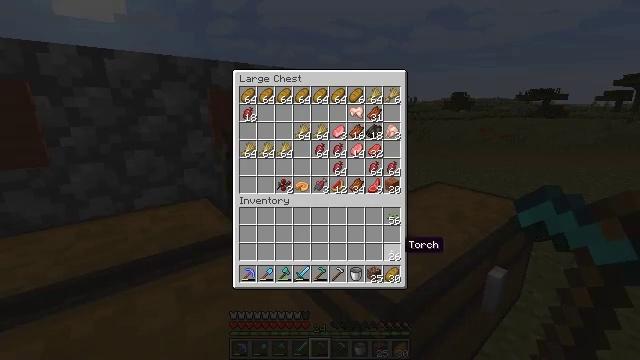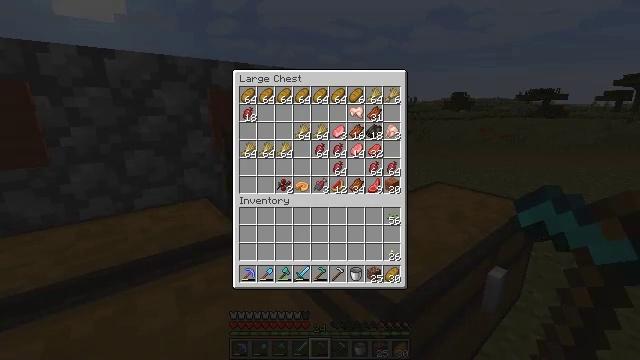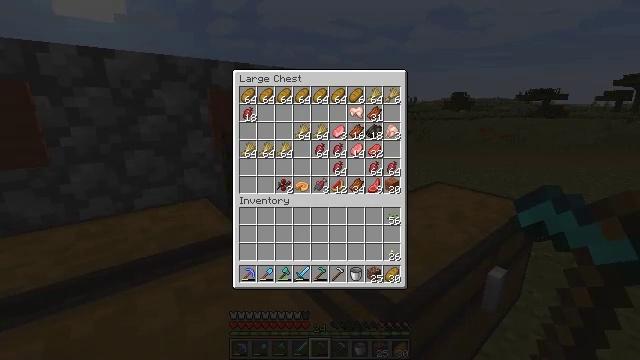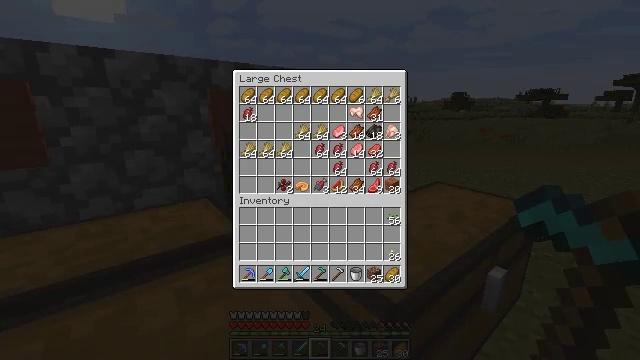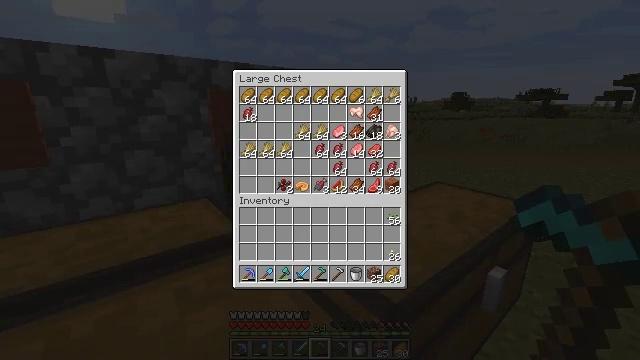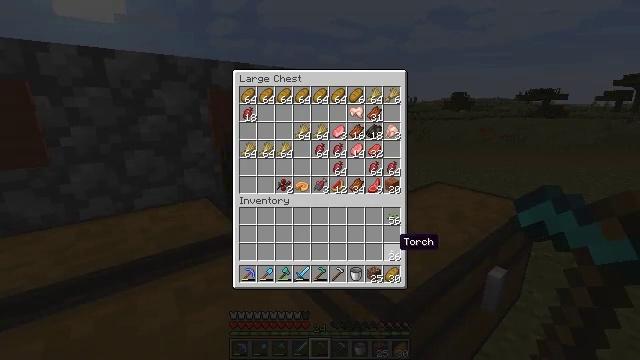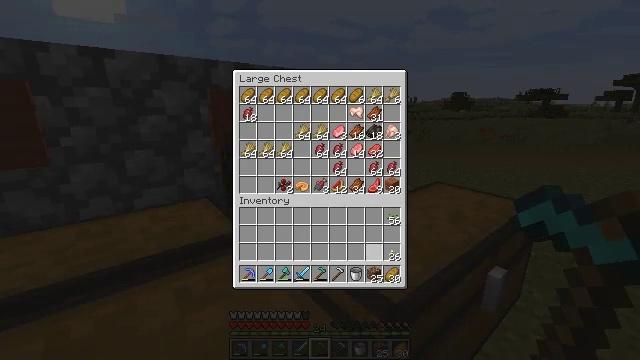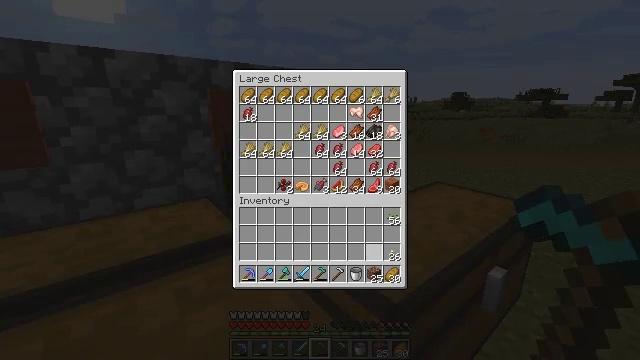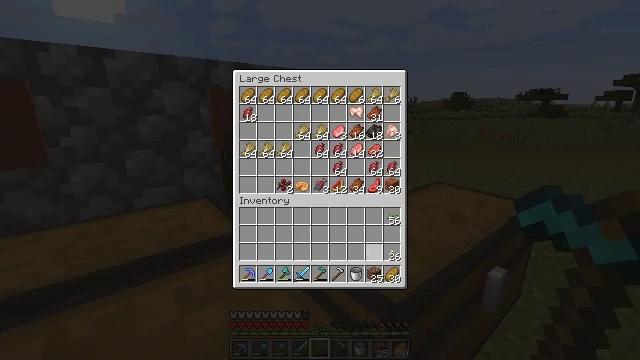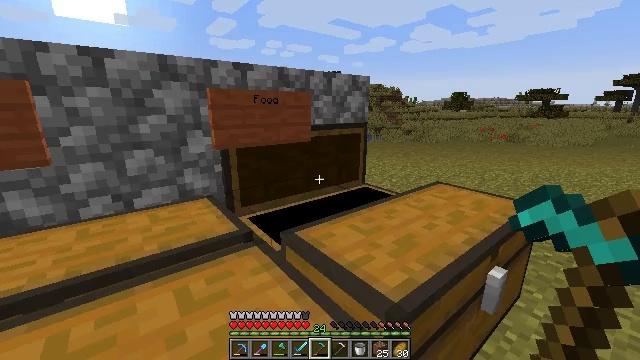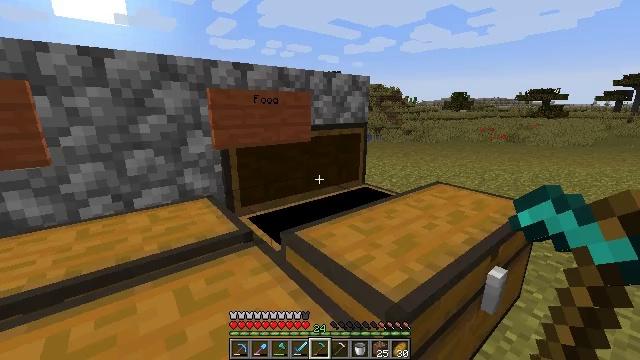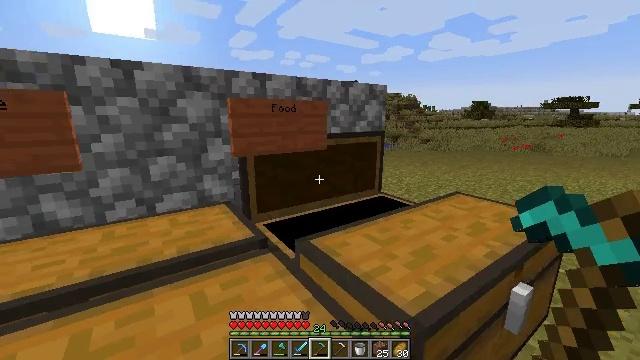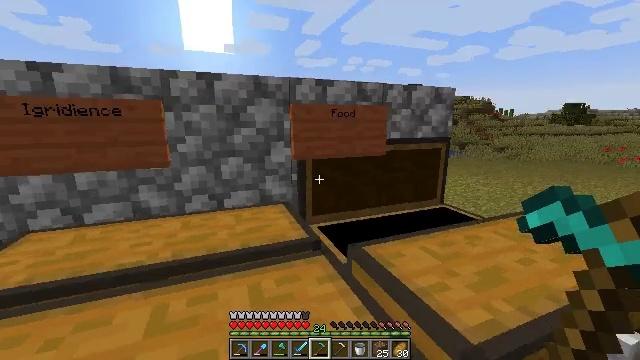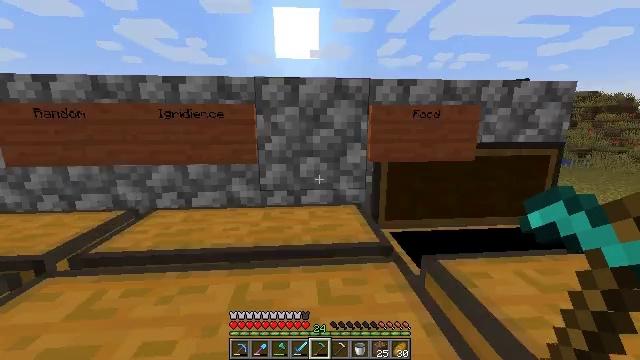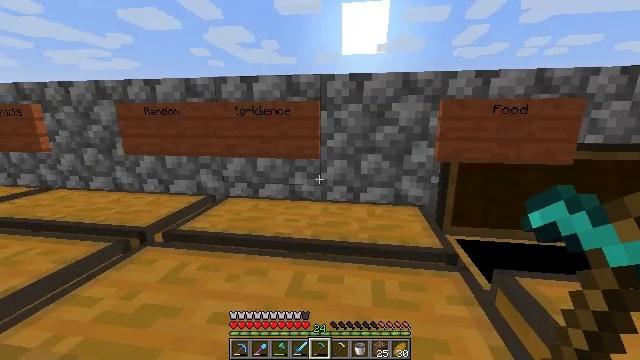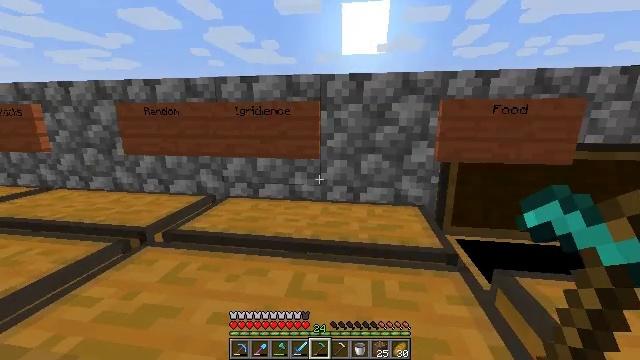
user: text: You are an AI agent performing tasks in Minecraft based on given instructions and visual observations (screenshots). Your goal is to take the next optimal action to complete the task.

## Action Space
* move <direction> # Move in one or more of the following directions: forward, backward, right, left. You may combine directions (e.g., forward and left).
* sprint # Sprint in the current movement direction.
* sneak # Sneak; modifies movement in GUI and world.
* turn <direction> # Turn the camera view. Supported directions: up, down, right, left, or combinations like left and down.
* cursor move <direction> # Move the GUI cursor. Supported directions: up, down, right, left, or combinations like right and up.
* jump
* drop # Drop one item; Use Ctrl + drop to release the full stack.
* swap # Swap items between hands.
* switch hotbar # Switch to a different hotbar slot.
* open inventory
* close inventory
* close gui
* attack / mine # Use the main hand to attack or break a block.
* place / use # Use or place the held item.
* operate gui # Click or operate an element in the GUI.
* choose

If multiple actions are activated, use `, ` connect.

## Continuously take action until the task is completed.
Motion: motion action
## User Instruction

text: Collect wheat crops.
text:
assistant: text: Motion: cursor move right
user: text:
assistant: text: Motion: no_op
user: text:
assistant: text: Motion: no_op
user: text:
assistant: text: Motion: no_op
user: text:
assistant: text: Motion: cursor move left
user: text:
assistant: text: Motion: cursor move left
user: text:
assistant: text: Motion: no_op
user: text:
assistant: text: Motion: no_op
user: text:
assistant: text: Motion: no_op
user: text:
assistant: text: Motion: close gui
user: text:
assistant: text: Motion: turn left and up
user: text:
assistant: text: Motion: turn left and up
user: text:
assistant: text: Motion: turn left
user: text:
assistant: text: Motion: turn left
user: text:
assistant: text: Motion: no_op
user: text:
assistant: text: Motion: no_op
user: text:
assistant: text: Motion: turn down
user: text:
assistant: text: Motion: turn down
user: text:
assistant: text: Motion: turn down
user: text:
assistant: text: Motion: no_op
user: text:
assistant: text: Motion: use / place
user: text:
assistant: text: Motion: use / place
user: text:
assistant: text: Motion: use / place
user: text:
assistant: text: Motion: no_op
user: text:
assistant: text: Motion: no_op
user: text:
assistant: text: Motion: open gui
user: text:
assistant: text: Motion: no_op
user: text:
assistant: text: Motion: no_op
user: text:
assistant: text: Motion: no_op
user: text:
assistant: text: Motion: no_op